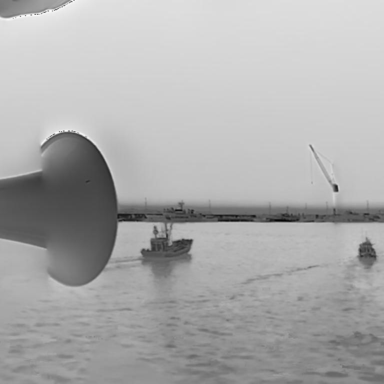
There are two bulk_carriers in the infrared image.